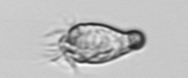
Label: Paratontonia_gracillima